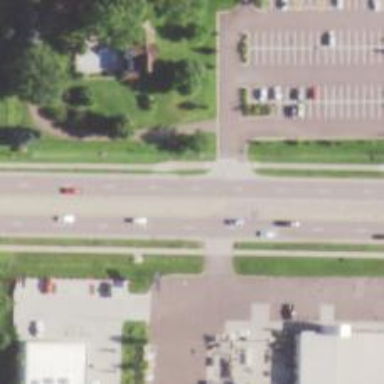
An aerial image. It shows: Secondary link road.